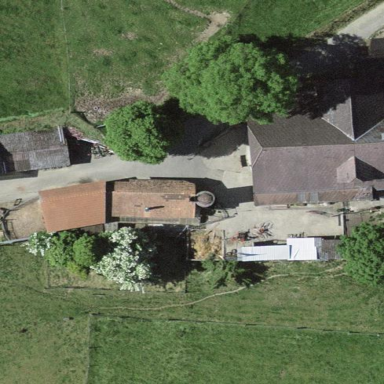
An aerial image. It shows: Farm building.